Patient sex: M
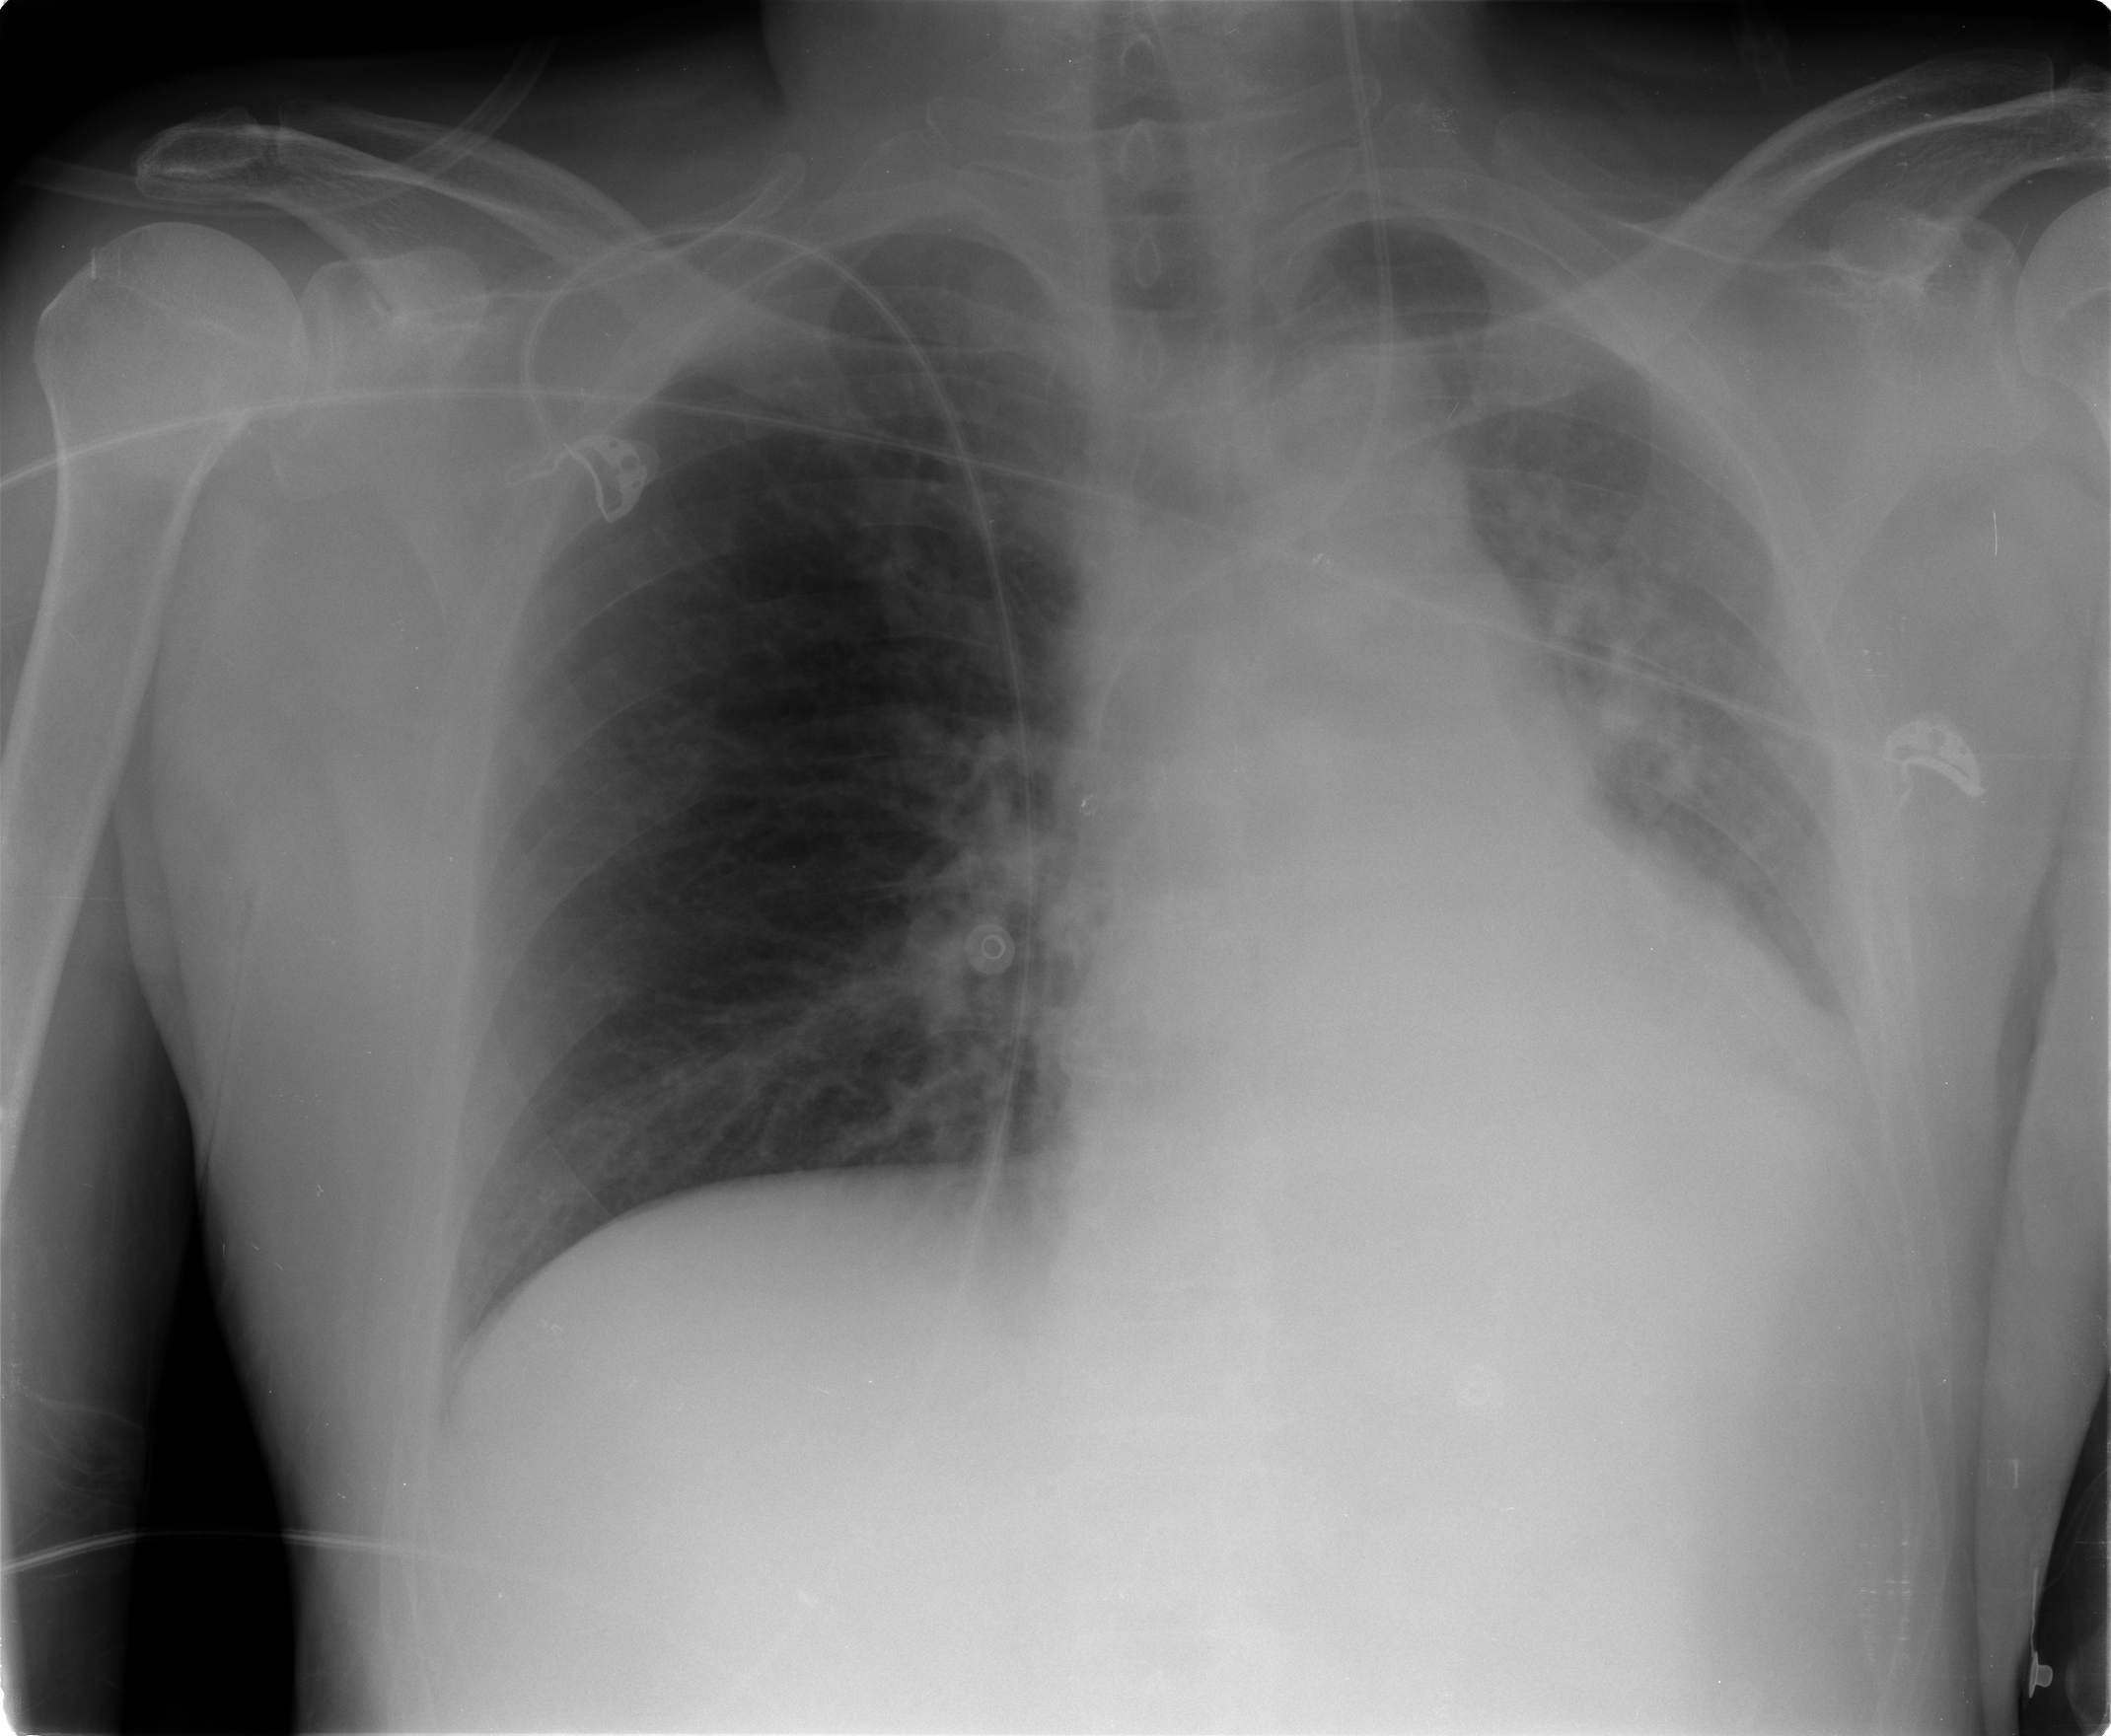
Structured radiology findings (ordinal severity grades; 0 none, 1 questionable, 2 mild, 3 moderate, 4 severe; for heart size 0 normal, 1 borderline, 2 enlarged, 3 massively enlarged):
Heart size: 0
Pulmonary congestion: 0
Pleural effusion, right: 0
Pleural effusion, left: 0
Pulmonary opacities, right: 0
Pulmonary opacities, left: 0
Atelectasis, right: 0
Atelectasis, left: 3